Question: I'm implementing an activity indicator to show while the image is fetched/loads. However, the activity indicator sometimes shows up twice in the same frame.
I checked the code numerous times and even tried other methods such as a counter matching the row number. Any idea why this is showing up twice? (see image below)
'cellForRowAtIndexPath'
'''
// start indicator when loading images
var indicatorPhoto: MaterialActivityIndicatorView! = MaterialActivityIndicatorView(style: .Small)
indicatorPhoto.center = cell.mainRestaurantImageView.center
cell.mainRestaurantImageView.addSubview(indicatorPhoto)
indicatorPhoto!.startAnimating()
cell.mainRestaurantImageView.loadInBackground {
(success: UIImage!, error: NSError!) -> Void in
if ((success) != nil) {
// stop indicator when loading images
if indicatorPhoto?.isAnimating == true {
indicatorPhoto!.stopAnimating()
indicatorPhoto!.removeFromSuperview()
}
} else {
println("Unsuccessful Fetch Image")
if indicatorPhoto?.isAnimating == true {
indicatorPhoto!.stopAnimating()
indicatorPhoto!.removeFromSuperview()
}
}
}
'''

### Update:
This is the rest of the 'cellForRowAtIndexPath' code
'''
func tableView(tableView: UITableView, cellForRowAtIndexPath indexPath: NSIndexPath) -> UITableViewCell {
let cell = tableView.dequeueReusableCellWithIdentifier("RestaurantCell", forIndexPath: indexPath) as FeedCell
cell.nameLabel.text = restaurantNames[indexPath.row]
cell.photoNameLabel.text = photoNames[indexPath.row]
cell.cityLabel.text = " " + addressCity[indexPath.row]
cell.distanceLabel?.text = arrayRoundedDistances[indexPath.row] + "mi"
// check if there are images
if foodPhotoObjects.isEmpty { } else {
var restaurantArrayData = self.foodPhotoObjects[indexPath.row] as PFObject
cell.mainRestaurantImageView.image = UIImage(named: "") // set placeholder
cell.mainRestaurantImageView.file = restaurantArrayData["SmPhotoUploaded"] as PFFile
// start indicator when loading images
var indicatorPhoto: MaterialActivityIndicatorView! = MaterialActivityIndicatorView(style: .Small)
indicatorPhoto.center = cell.mainRestaurantImageView.center
cell.mainRestaurantImageView.addSubview(indicatorPhoto)
indicatorPhoto!.startAnimating()
cell.mainRestaurantImageView.loadInBackground {
(success: UIImage!, error: NSError!) -> Void in
if ((success) != nil) {
// stop indicator when loading images
if indicatorPhoto?.isAnimating == true {
indicatorPhoto!.stopAnimating()
indicatorPhoto!.removeFromSuperview()
}
} else {
println("Unsuccessful Fetch Image")
if indicatorPhoto?.isAnimating == true {
indicatorPhoto!.stopAnimating()
indicatorPhoto!.removeFromSuperview()
}
}
}
cell.mainRestaurantImageView.contentMode = .ScaleAspectFill
cell.mainRestaurantImageView.clipsToBounds = true
}
return cell
}
'''
### Update 2
'''
// create indicator when loading images
var indicatorPhoto : MaterialActivityIndicatorView? = cell.mainRestaurantImageView.viewWithTag(123) as? MaterialActivityIndicatorView;
if indicatorPhoto == nil{
indicatorPhoto = MaterialActivityIndicatorView(style: .Small)
indicatorPhoto!.center = cell.mainRestaurantImageView.center
indicatorPhoto!.tag = 123
cell.mainRestaurantImageView.addSubview(indicatorPhoto!)
indicatorPhoto!.startAnimating()
}
'''
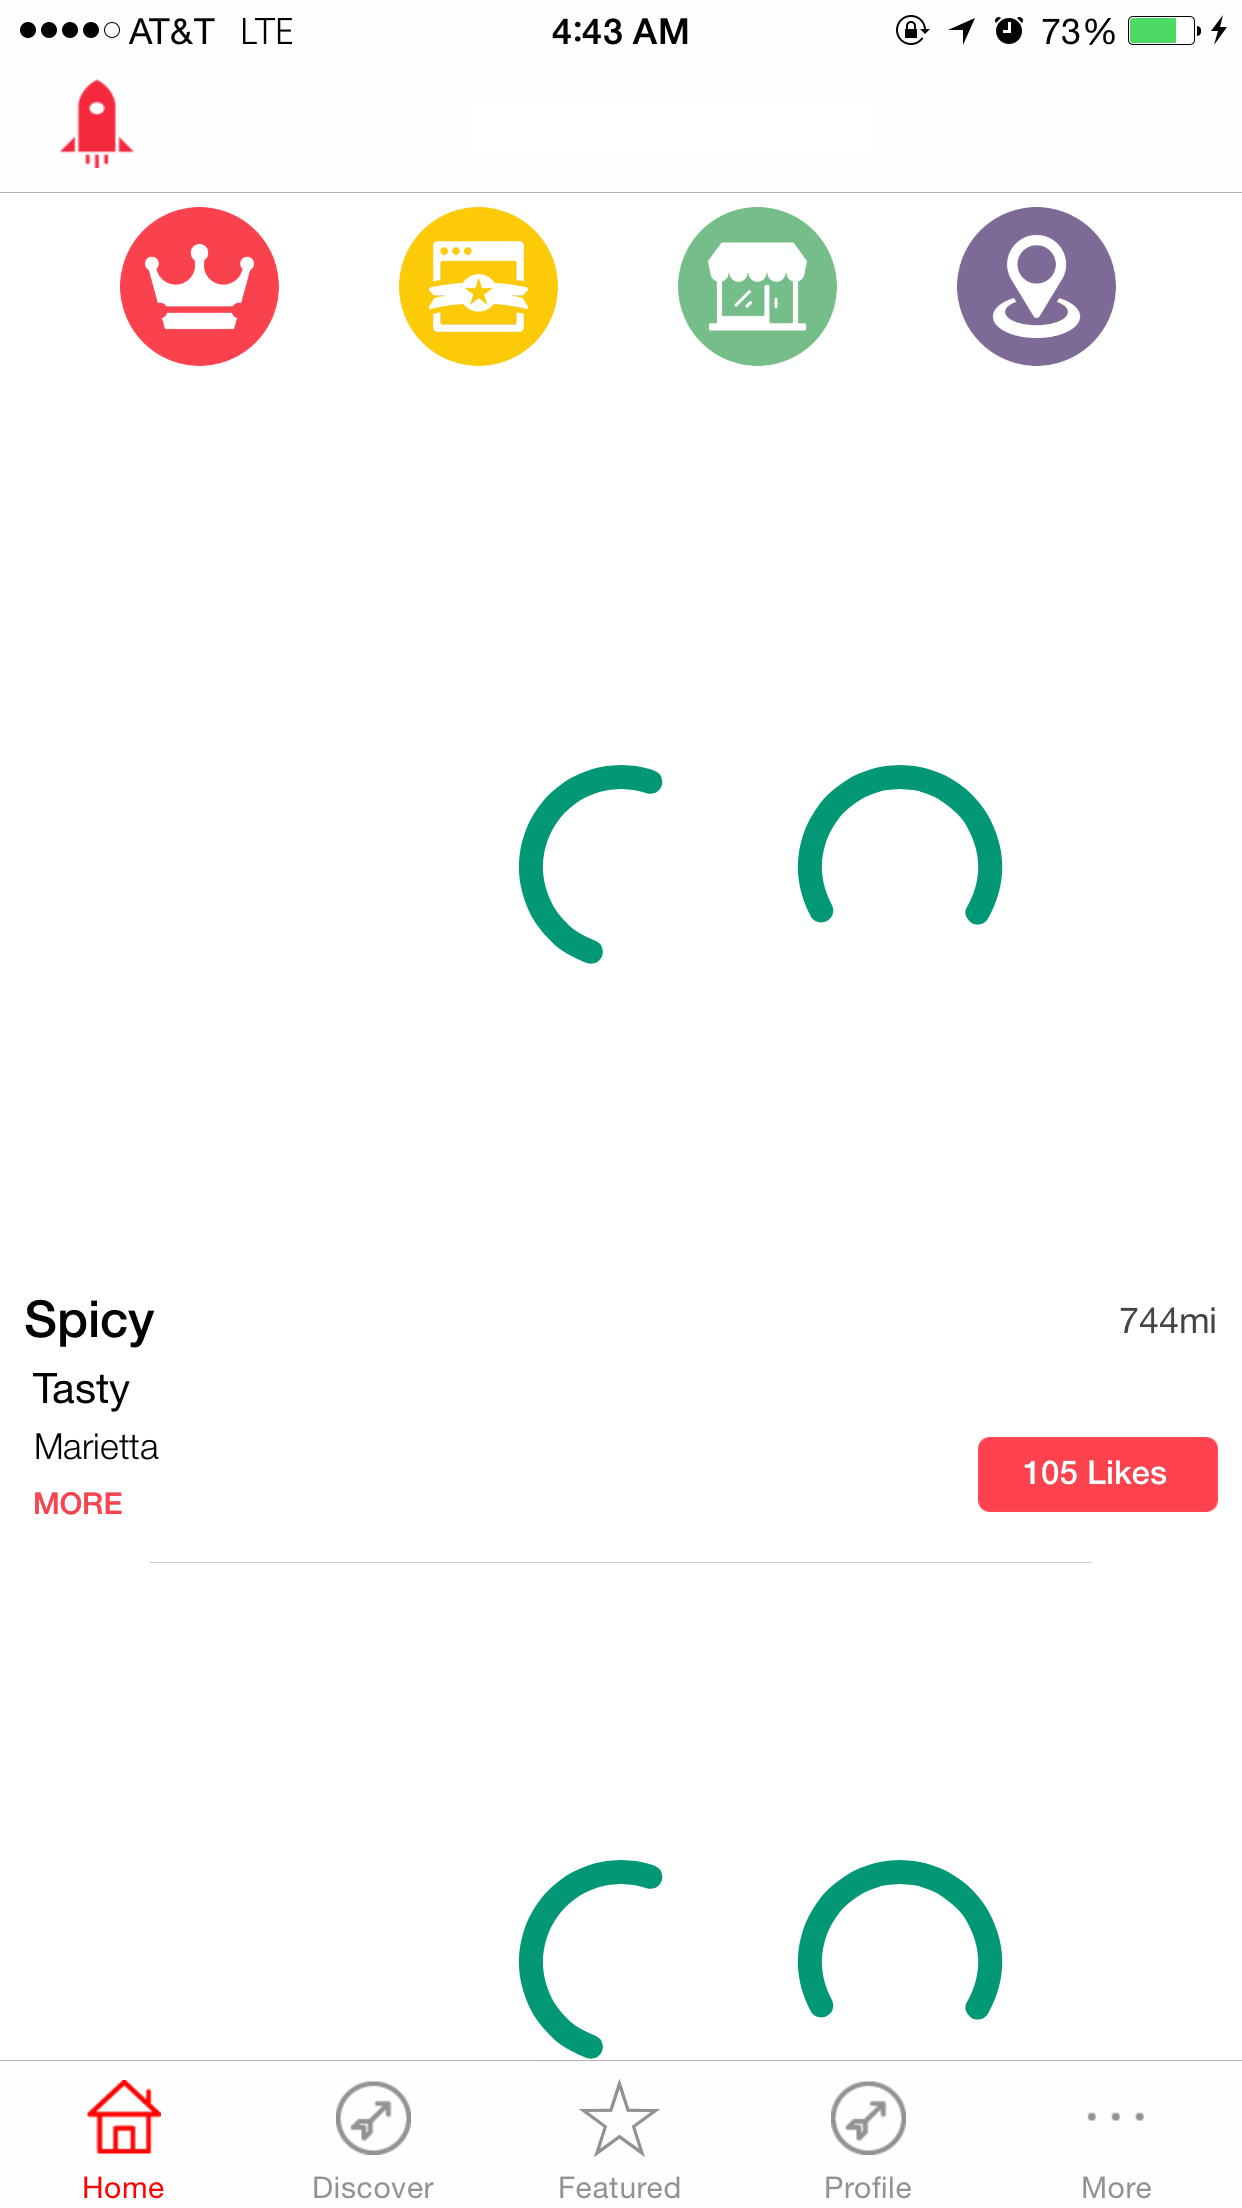
Answer: This is showing multiple times because you're adding it multiple times. In fact every time when the else case of 'foodPhotoObjects.isEmpty' is called.
This is because, the first line of your method:
'''
let cell = tableView.dequeueReusableCellWithIdentifier("RestaurantCell", forIndexPath: indexPath) as FeedCell
'''
dequeues the cell from table view. The dequeue works as follow:
1. It maintains a queue based on the identifier.
2. If there's no cell in the queue, it creates a new cell.
3. If there's already a cell, it returns that cell to you. Which will be re-used.
So what you're doing is, you're adding 'MaterialActivityIndicatorView' every time to the cell, whether it was added previously or not.
1. Add a custom view to your cell from xib, and set its class to MaterialActivityIndicatorView. And get the reference here to hide/show and animation.
2. Check the sub-views of cell.mainRestaurantImageView and see if there's already a MaterialActivityIndicatorView, get its reference and do animation and stuff. If there's no subview as MaterialActivityIndicatorView, create one and add it to the image view as subview. You'll use the tag property for this.
The second approach can be done something like this:
'''
//first find the activity indication with tag 123, if its found, cast it to its proper class
var indicatorPhoto : MaterialActivityIndicatorView? = cell.mainRestaurantImageView.viewWithTag(123) as? MaterialActivityIndicatorView;
if indicatorPhoto == nil{
//seems it wasn't found as subview initialize here and add to mainRestaurantImageView with tag 123
}
//do rest of the stuff.
'''